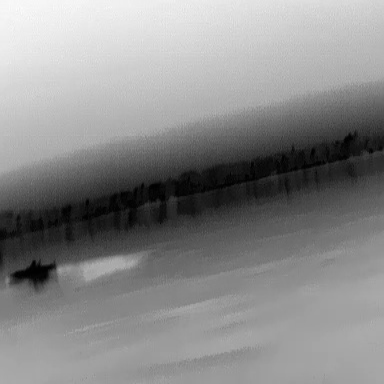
There is a canoe in the infrared image.